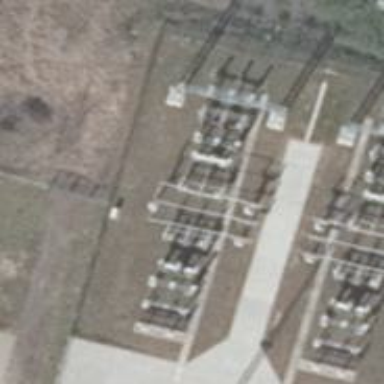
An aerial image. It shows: Three cables connected to power switch.